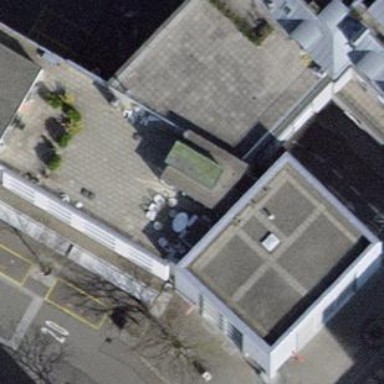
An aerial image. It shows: Gray office building with flat roof.